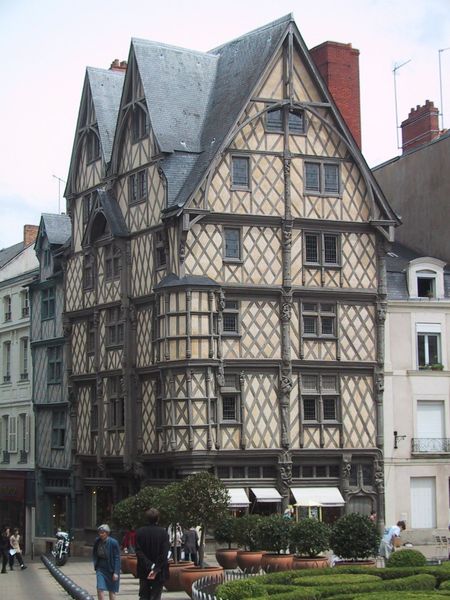
Titel: Maison d’Adam; Haus des Adam
Standort: Angers (EU - F)
Schlagwörter: grün, fenster, holz, strasse, dach, gebäude, haus, architektur, schornstein, giebel, foto, fotografie, erker, pfahl, schnitzerei, fachwerk, fachwerkhaus, hecken, fugger, restauriert, j